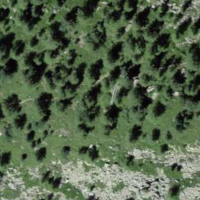
EUNIS habitat code: 31
Species observed at this site:
Vaccinium myrtillus